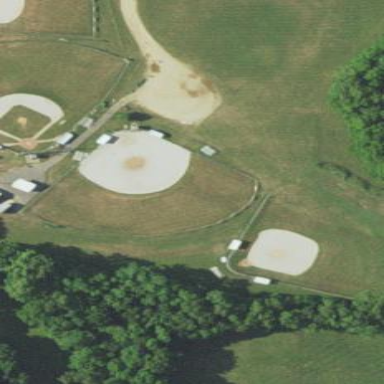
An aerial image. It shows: Baseball pitch for leisure and sports activities.